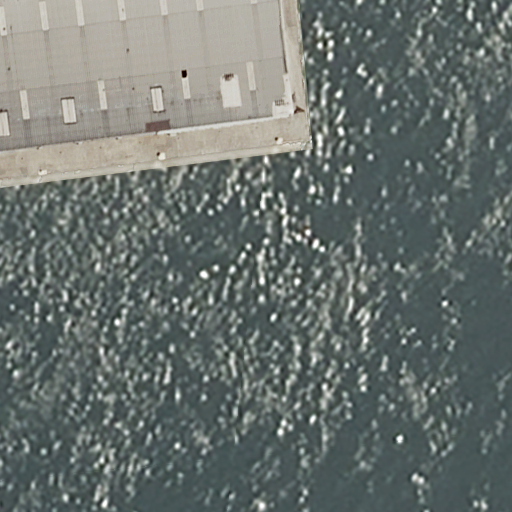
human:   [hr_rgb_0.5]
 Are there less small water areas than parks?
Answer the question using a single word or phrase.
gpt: yes

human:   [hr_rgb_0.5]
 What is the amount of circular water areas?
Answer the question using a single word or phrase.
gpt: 0

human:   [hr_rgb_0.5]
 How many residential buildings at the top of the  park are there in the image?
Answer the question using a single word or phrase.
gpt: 0

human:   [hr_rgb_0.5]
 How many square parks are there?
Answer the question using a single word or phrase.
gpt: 0

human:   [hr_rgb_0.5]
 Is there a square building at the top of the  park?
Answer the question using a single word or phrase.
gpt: no

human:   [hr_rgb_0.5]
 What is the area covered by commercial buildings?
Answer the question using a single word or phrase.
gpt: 0m2

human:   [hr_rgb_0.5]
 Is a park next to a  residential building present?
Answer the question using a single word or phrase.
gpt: no

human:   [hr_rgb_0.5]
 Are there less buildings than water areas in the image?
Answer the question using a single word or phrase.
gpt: yes

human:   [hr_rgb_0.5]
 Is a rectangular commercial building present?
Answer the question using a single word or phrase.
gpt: no

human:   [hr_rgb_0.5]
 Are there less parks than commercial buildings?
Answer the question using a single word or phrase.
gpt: no

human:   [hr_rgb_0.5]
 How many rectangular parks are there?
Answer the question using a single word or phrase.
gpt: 1

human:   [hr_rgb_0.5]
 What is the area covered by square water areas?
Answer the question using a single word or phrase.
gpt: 0m2

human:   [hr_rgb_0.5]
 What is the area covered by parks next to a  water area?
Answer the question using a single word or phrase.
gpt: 4313m2

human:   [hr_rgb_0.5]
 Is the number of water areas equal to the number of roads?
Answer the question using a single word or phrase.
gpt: no

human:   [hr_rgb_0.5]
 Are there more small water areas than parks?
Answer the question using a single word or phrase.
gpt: no

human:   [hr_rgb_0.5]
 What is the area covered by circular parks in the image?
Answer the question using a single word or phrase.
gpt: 0m2

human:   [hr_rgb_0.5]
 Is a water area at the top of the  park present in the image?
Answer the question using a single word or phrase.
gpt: no

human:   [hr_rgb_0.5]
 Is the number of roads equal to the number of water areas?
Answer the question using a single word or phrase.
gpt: no

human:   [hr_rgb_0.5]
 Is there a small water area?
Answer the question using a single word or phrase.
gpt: no

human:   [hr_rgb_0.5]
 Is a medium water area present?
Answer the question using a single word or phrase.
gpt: no

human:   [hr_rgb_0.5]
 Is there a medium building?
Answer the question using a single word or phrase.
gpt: no

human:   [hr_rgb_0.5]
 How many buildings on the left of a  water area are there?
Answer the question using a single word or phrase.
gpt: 0

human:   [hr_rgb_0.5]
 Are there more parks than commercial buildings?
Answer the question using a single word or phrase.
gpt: yes

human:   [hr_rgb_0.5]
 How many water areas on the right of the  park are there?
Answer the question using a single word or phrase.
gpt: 2

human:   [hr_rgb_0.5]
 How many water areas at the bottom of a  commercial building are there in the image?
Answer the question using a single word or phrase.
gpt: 0

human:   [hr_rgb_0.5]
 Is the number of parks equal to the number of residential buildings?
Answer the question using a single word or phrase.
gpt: no

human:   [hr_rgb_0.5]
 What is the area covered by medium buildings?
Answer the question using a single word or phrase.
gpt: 0m2

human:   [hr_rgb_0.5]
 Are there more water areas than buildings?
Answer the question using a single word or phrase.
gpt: yes

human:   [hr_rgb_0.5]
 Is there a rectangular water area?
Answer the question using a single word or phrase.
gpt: yes

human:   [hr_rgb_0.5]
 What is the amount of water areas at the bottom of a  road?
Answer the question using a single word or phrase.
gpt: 0

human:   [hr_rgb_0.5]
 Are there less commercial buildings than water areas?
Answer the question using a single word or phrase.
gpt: yes

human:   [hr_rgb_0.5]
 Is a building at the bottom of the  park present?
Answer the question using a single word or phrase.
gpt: no

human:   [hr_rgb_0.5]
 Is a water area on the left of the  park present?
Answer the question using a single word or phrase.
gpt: no

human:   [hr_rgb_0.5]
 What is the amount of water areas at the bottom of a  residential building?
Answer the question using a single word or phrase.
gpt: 0

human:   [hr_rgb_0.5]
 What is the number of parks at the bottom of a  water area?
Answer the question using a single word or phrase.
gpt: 0

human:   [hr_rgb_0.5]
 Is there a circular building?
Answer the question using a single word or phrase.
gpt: no